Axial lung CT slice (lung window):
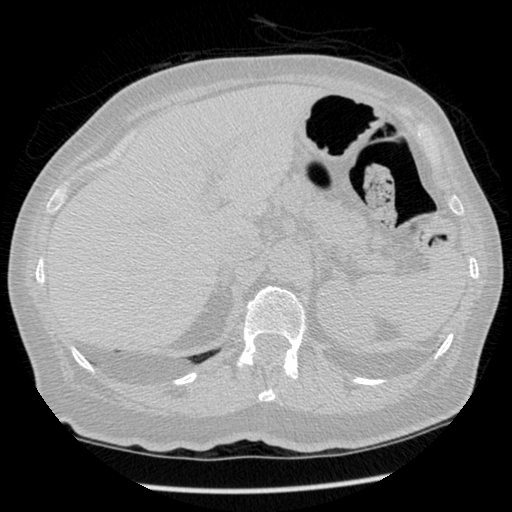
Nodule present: no